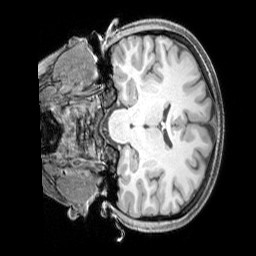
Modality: T1w
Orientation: coronal
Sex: female
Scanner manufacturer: siemens
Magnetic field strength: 3 T
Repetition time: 2.3 s
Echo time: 0.00226 s